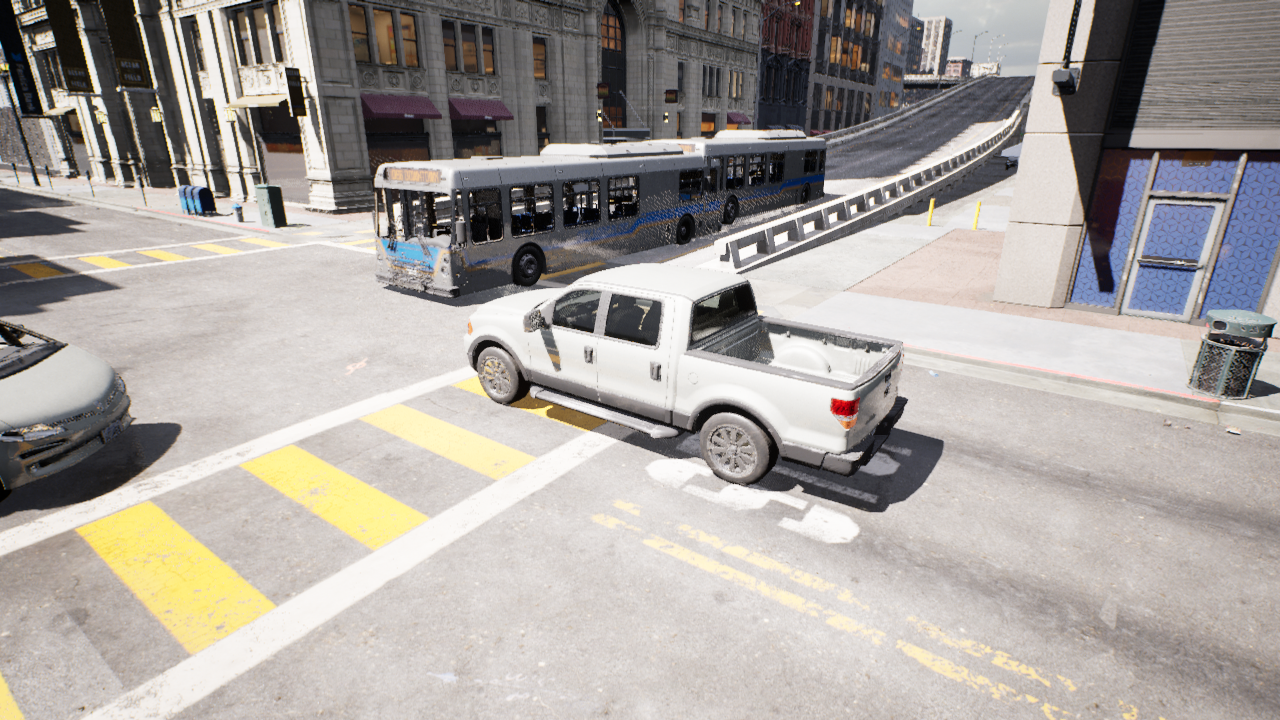
Venue: residential
Lighting: clear day
Vehicle rig: pickup